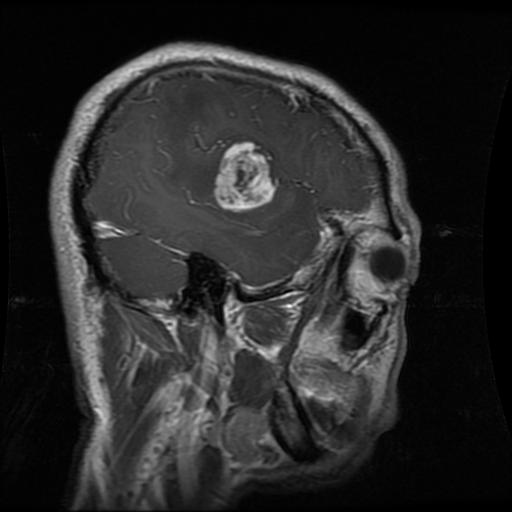
Label: glioma